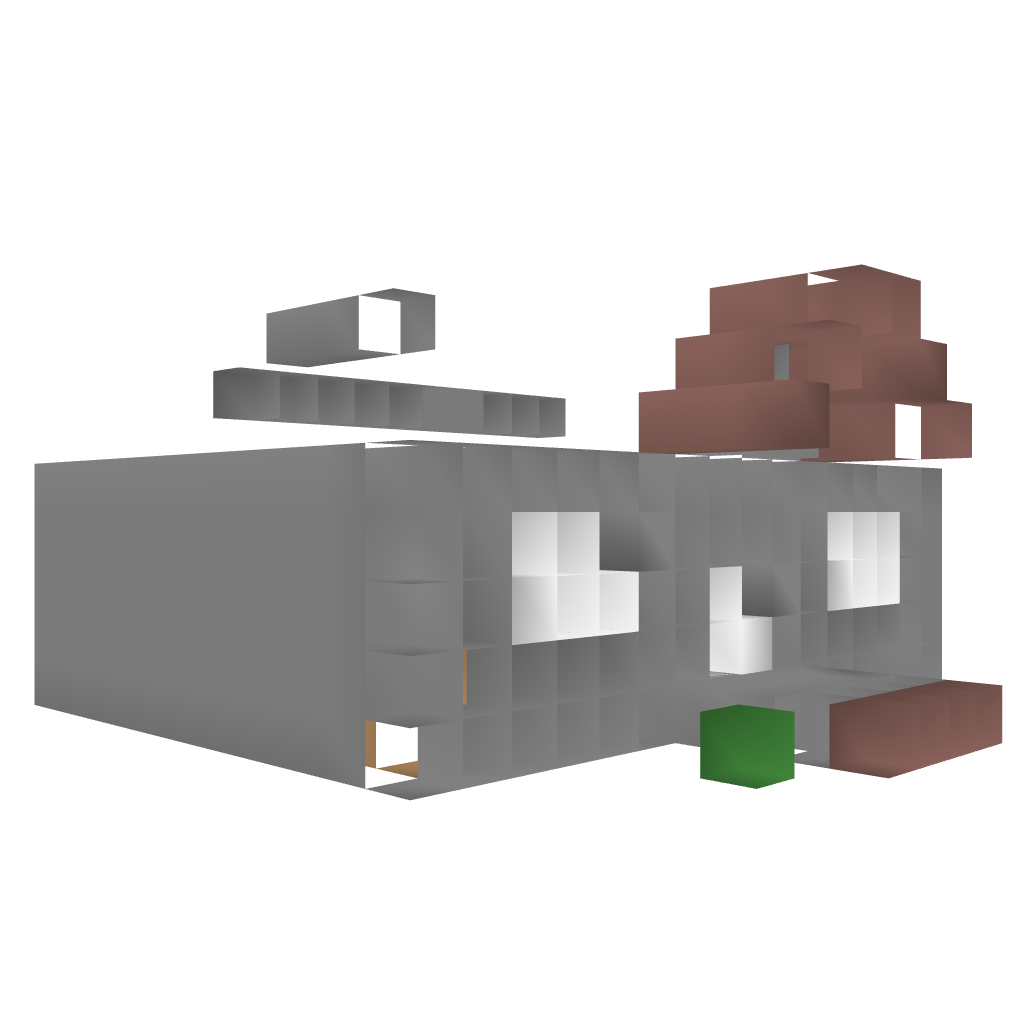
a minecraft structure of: Lost in a Book Library bad low quality